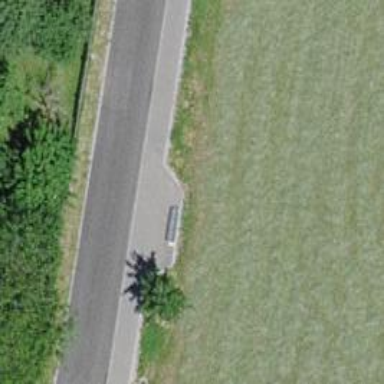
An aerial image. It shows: Bench.